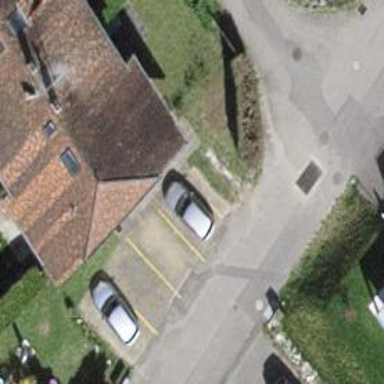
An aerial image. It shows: Parking available on the street side.